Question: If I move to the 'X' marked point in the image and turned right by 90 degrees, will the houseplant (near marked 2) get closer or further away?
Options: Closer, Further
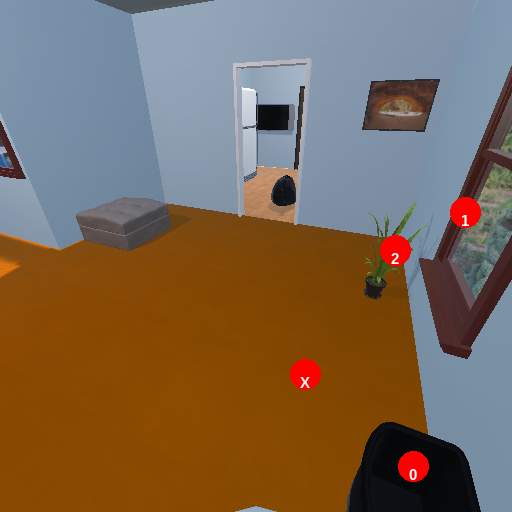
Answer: Closer